Question: I am just dealing with a new scenario for me, which I believe might be common to some :)..
As per requirements I need to build a user experience to be like a synchronous on-line transaction for a web service call, which actually delegates the call to a IBM MQ Series using an asynchronous JMS-MQ Bridge.
The client calls the web service and than his message should be published in a JMS queue on the App server which will be delivered to WebSphere MQ and than after processing a response will delivered back to App server in a FIXED JMS queue endpoint.
The requirement deals with this transaction that will need to time out in case WebSphere MQ does not delivery the response in a defined amount of time, than the web service should send a time-out signal to client and ignore this transaction.
The sketch of the problem follows.
I need to block the request on the web service until the response arrives or time-out.
Than I am looking for some open library to help me on this task.
Or the only solution is blocking a thread and keep pooling for the response?
Maybe I could implement some block with a listener to be notified when the response arrives?
A bit of discussion would be very helpful for me now to try to clear my ideas on this.
Any suggestions?
I have a sketch that I hope will help clearing the picture ;)

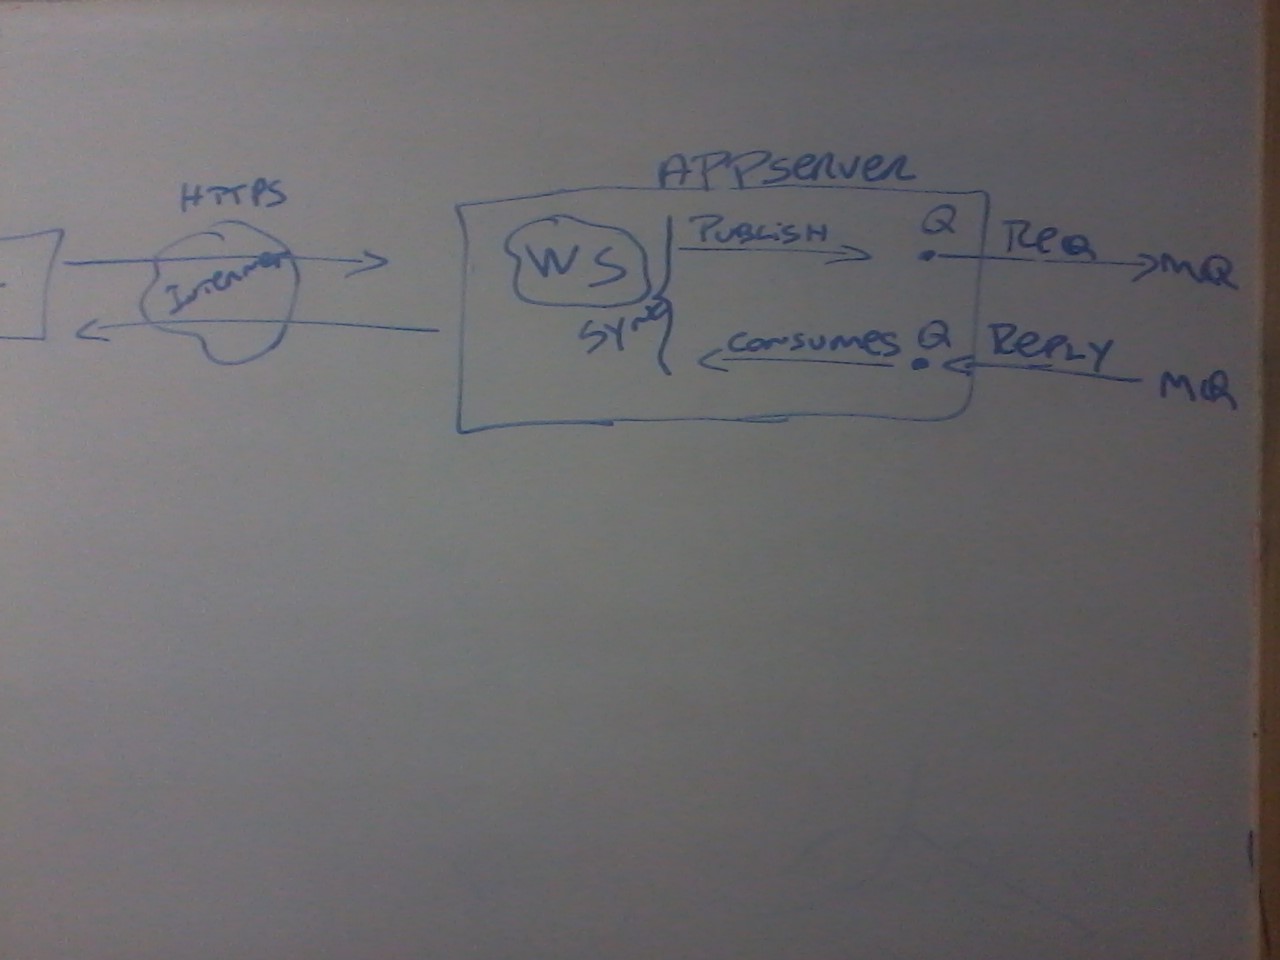
Answer: after a couple of days coding I got to a solution for this. I am using standard EJB3 with JAX-WS annotations and Standard JMS.
The code I have written so far to meet the requirements follows. It is a Stateless Session Bean with bean managed transaction(BMT) as using standart container managed transaction (CMT) was causing some kind of hang on it, I believe because I was trying to put both JMS interactions in the same transaction as they are in the same method so notice I had to start and finish transactions for each interaction with the JMS queues. I am using weblogic for this solution. And I have also coded an MDB which basically consumes the message from queue endpoint jms/Pergunta and places a response message on the jms/Resposta queue I did this to mock the expected behavior on the MQ side of this problem. Actually in a real scenario we would probably have some COBOL application on the mainframe or even other java application dealing with the messages and placing the response on the response queue.
If someone need to try this code basically all you need is to have a container J2EE5 and configure 2 queues with jndi names: jms/Pergunta and jms/Resposta.
The EJB/Webservice code:
'''
@Stateless
@TransactionManagement(TransactionManagementType.BEAN)
@WebService(name="DJOWebService")
public class DJOSessionBeanWS implements DJOSessionBeanWSLocal {
Logger log = Logger.getLogger(DJOSessionBeanWS.class.getName());
@Resource
SessionContext ejbContext;
// Defines the JMS connection factory.
public final static String JMS_FACTORY = "weblogic.jms.ConnectionFactory";
// Defines request queue
public final static String QUEUE_PERG = "jms/Pergunta";
// Defines response queue
public final static String QUEUE_RESP = "jms/Resposta";
Context ctx;
QueueConnectionFactory qconFactory;
/**
* Default constructor.
*/
public DJOSessionBeanWS() {
log.info("Construtor DJOSessionBeanWS");
}
@WebMethod(operationName = "processaMensagem")
public String processaMensagem(String mensagemEntrada, String idUnica)
{
//gets UserTransaction reference as this is a BMT EJB.
UserTransaction ut = ejbContext.getUserTransaction();
try {
ctx = new InitialContext();
//get the factory before any transaction it is a weblogic resource.
qconFactory = (QueueConnectionFactory) ctx.lookup(JMS_FACTORY);
log.info("Got QueueConnectionFactory");
ut.begin();
QueueConnection qcon = qconFactory.createQueueConnection();
QueueSession qsession = qcon.createQueueSession(false, Session.AUTO_ACKNOWLEDGE);
Queue qs = (Queue) (new InitialContext().lookup("jms/Pergunta"));
TextMessage message = qsession.createTextMessage("this is a request message");
message.setJMSCorrelationID(idUnica);
qsession.createSender(qs).send(message);
ut.commit();
qcon.close();
//had to finish and start a new transaction, I decided also get new references for all JMS related objects, not sure if this is REALLY required
ut.begin();
QueueConnection queuecon = qconFactory.createQueueConnection();
Queue qreceive = (Queue) (new InitialContext().lookup("jms/Resposta"));
QueueSession queuesession = queuecon.createQueueSession(false, Session.AUTO_ACKNOWLEDGE);
String messageSelector = "JMSCorrelationID = '" + idUnica + "'";
//creates que receiver and sets a message selector to get only related message from the response queue.
QueueReceiver qr = queuesession.createReceiver(qreceive, messageSelector);
queuecon.start();
//sets the timeout to keep waiting for the response...
TextMessage tresposta = (TextMessage) qr.receive(10000);
if(tresposta != null)
{
ut.commit();
queuecon.close();
return(tresposta.toString());
}
else{
//commints anyway.. does not have a response though
ut.commit();
queuecon.close();
log.info("null reply, returned by timeout..");
return "Got no reponse message.";
}
} catch (Exception e) {
log.severe("Unexpected error occurred ==>> " + e.getMessage());
e.printStackTrace();
try {
ut.commit();
} catch (Exception ex) {
ex.printStackTrace();
}
return "Error committing transaction after some other error executing ==> " + e.getMessage();
}
}
}
'''
And this is the code for the MDB which mocks the MQ side of this problem. I had a Thread.sleep fragment during my tests to simulate and test the timeout on the client side to validate the solution but it is not present in this version.
'''
/**
* Mock to get message from request queue and publish a new one on the response queue.
*/
@MessageDriven(
activationConfig = { @ActivationConfigProperty(
propertyName = "destinationType", propertyValue = "javax.jms.Queue"
) },
mappedName = "jms/Pergunta")
public class ConsomePerguntaPublicaRespostaMDB implements MessageListener {
Logger log = Logger.getLogger(ConsomePerguntaPublicaRespostaMDB.class.getName());
// Defines the JMS connection factory.
public final static String JMS_FACTORY = "weblogic.jms.ConnectionFactory";
// Define Queue de resposta
public final static String QUEUE_RESP = "jms/Resposta";
Context ctx;
QueueConnectionFactory qconFactory;
/**
* Default constructor.
*/
public ConsomePerguntaPublicaRespostaMDB() {
log.info("Executou construtor ConsomePerguntaPublicaRespostaMDB");
try {
ctx = new InitialContext();
} catch (NamingException e) {
e.printStackTrace();
}
}
/**
* @see MessageListener#onMessage(Message)
*/
public void onMessage(Message message) {
log.info("Recuperou mensagem da fila jms/FilaPergunta, executando ConsomePerguntaPublicaRespostaMDB.onMessage");
TextMessage tm = (TextMessage) message;
try {
log.info("Mensagem recebida no onMessage ==>> " + tm.getText());
//pega id da mensagem na fila de pergunta para setar corretamente na fila de resposta.
String idMensagem = tm.getJMSCorrelationID();
log.info("Id de mensagem que sera usada na resposta ==>> " + idMensagem);
qconFactory = (QueueConnectionFactory) ctx.lookup(JMS_FACTORY);
log.info("Inicializou contexto jndi e deu lookup na QueueConnectionFactory do weblogic com sucesso. Enviando mensagem");
QueueConnection qcon = qconFactory.createQueueConnection();
QueueSession qsession = qcon.createQueueSession(false, Session.AUTO_ACKNOWLEDGE);
Queue queue = (Queue) (ctx.lookup("jms/Resposta"));
TextMessage tmessage = qsession.createTextMessage("Mensagem jms para postar na fila de resposta...");
tmessage.setJMSCorrelationID(idMensagem);
qsession.createSender(queue).send(tmessage);
} catch (JMSException e) {
log.severe("Erro no onMessage ==>> " + e.getMessage());
e.printStackTrace();
} catch (NamingException e) {
log.severe("Erro no lookup ==>> " + e.getMessage());
e.printStackTrace();
}
}
}
'''
[]s